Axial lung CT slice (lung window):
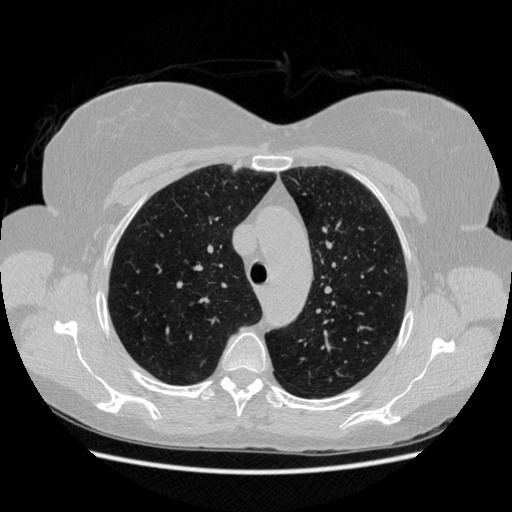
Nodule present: no